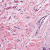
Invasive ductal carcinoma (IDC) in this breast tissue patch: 1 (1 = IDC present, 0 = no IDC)